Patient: sex M, age 57
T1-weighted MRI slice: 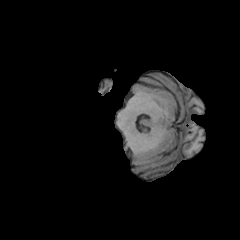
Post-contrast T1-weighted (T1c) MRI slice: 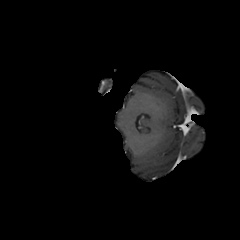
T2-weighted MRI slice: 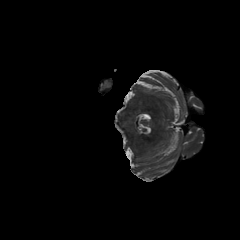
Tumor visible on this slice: no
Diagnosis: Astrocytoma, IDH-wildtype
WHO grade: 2